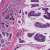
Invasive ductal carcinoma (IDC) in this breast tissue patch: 1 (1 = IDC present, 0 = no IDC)